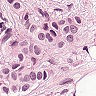
Metastatic tissue present: yes